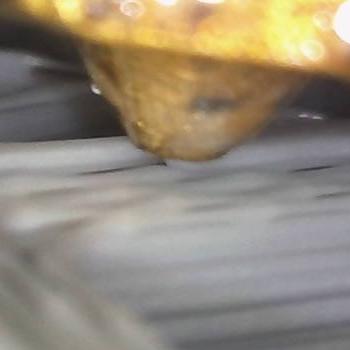
Flow rate: 100%